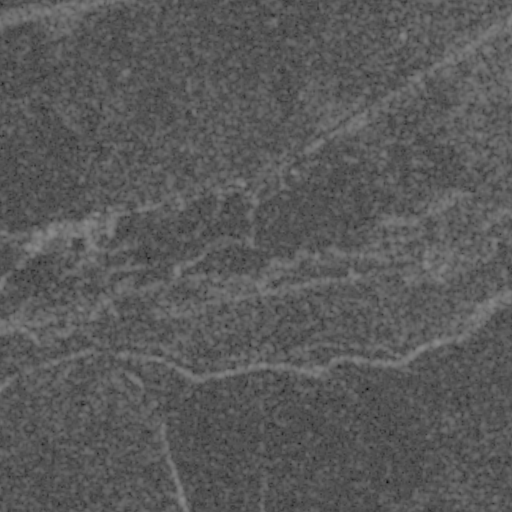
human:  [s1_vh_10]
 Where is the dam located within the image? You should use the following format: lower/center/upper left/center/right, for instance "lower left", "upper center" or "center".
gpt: The dam is located in the center right of the image.
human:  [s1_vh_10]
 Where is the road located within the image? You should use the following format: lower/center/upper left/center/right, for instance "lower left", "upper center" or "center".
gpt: There is no road in the image.

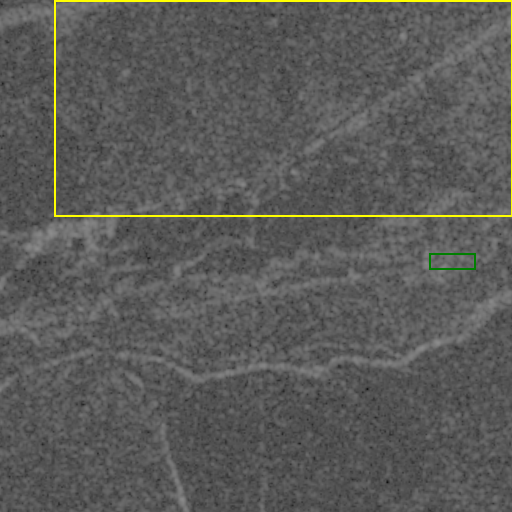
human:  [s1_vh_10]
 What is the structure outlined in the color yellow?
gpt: The structure outlined in yellow is a crop field.
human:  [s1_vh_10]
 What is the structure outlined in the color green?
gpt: The structure outlined in green is a dam.
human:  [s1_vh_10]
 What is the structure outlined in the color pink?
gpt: There is no pink outline.